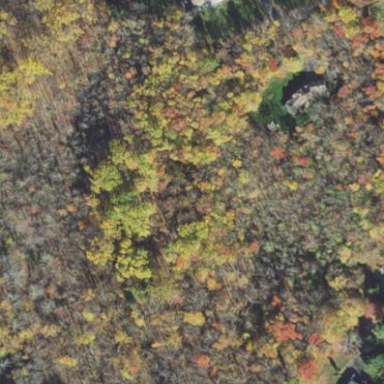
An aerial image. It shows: Existing Preserved Open Space in woodland area.